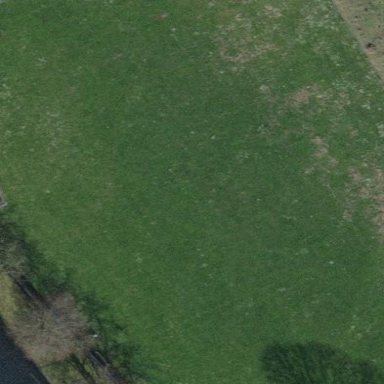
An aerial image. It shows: Grassy surface.